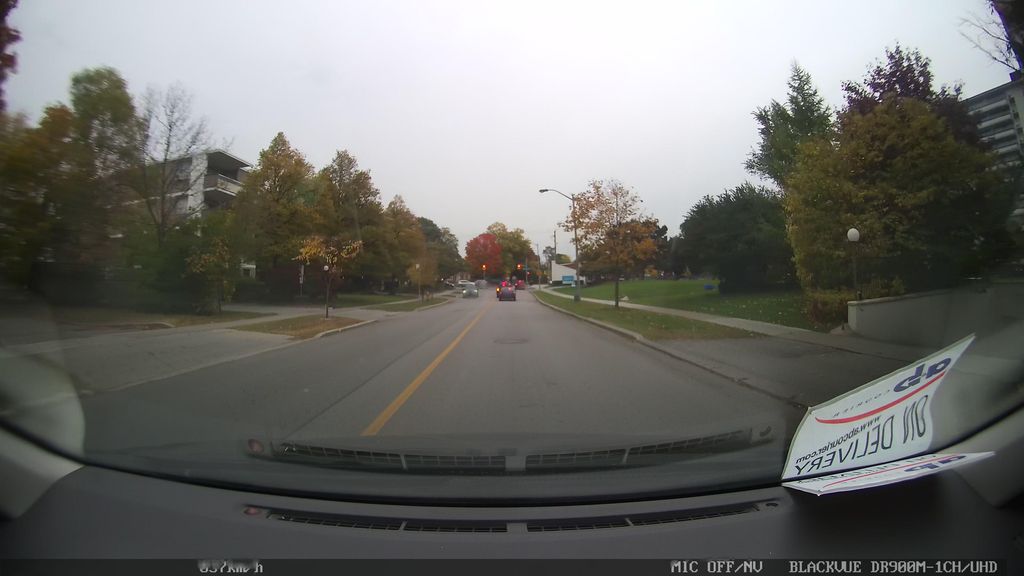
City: toronto